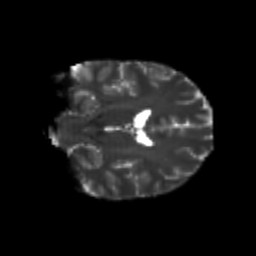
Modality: T2w
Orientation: coronal
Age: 23
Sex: male
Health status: healthy
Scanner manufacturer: philips
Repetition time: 7.391 s
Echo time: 0.08599 s